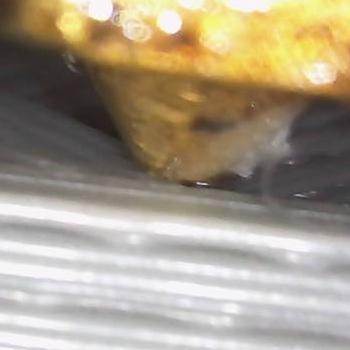
Flow rate: 100%